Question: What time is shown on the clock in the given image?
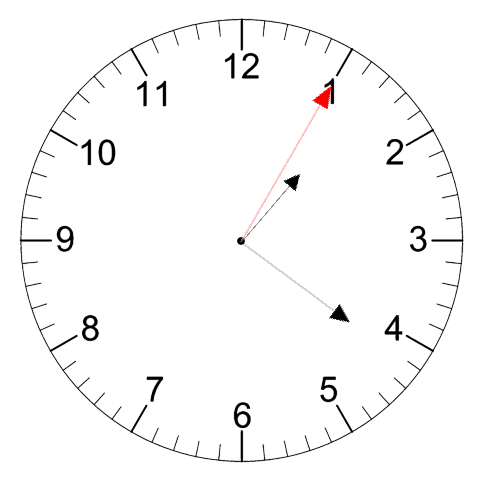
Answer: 01:21:05